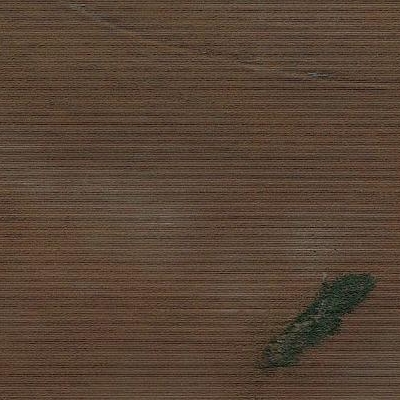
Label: bField